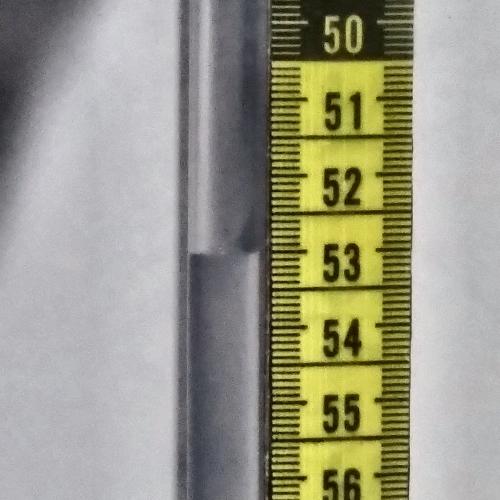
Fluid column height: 53.0 cm